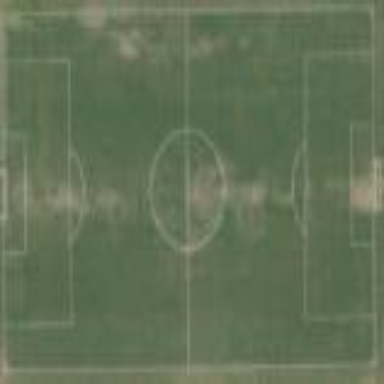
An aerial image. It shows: Soccer pitch designated for leisure and sports activities.